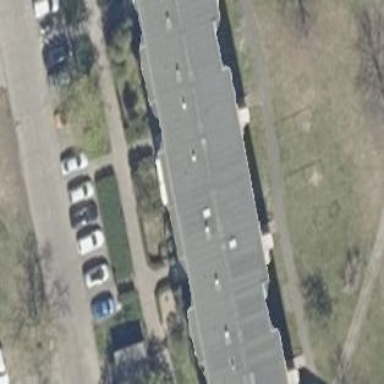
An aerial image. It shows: Flat-roofed apartment building.